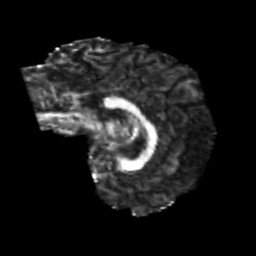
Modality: FA
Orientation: sagittal
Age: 23
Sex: female
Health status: healthy
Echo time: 0.074 s